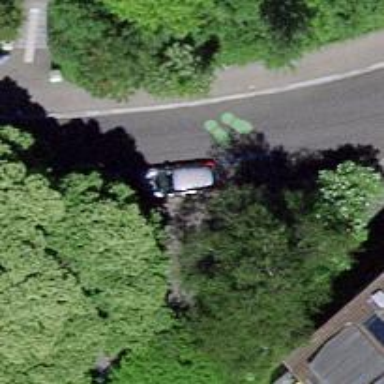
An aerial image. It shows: Paved footway.